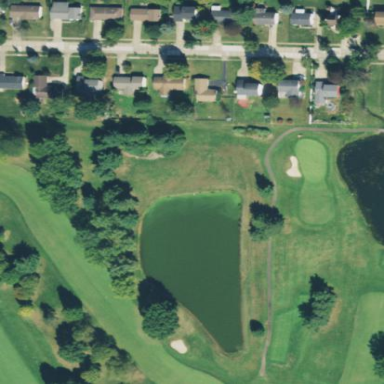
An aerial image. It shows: Scenic view of water hazard on golf course. The natural water feature adds beauty to the landscape.